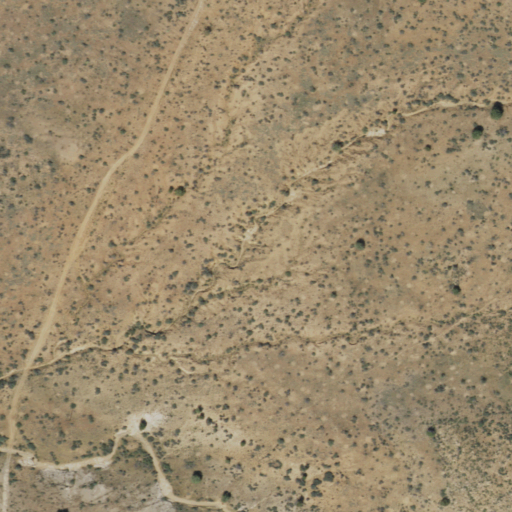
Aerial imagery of plain(s) in Arizona named Cornstalk Flat containing shrub and grassland